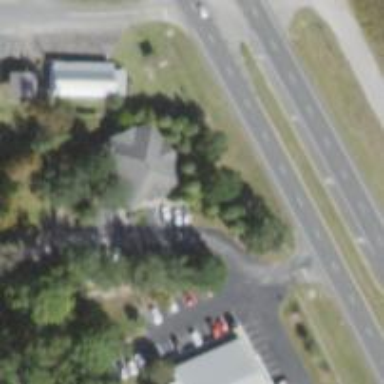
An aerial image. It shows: Veterinary facility.